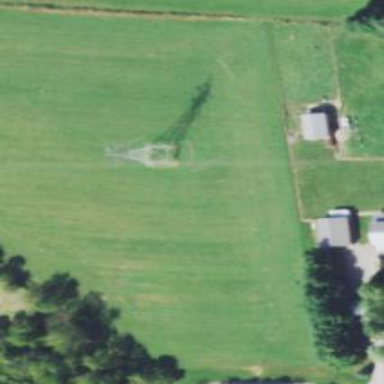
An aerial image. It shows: Lattice structure tower used for power transmission.